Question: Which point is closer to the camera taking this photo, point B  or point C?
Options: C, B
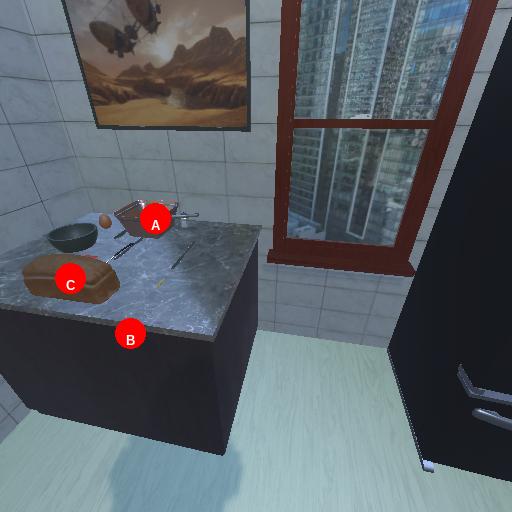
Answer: C